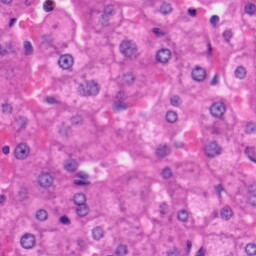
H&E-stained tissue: Liver